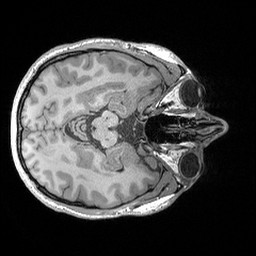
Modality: T1w
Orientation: axial
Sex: male
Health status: healthy
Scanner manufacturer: siemens
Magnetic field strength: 3 T
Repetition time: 1.7 s
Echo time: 0.00296 s